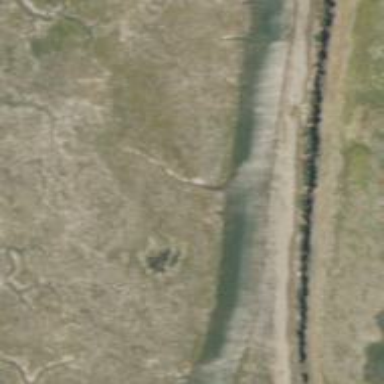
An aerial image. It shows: Saltmarsh wetland area.